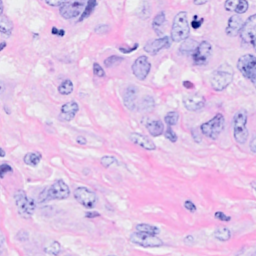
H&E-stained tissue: Breast